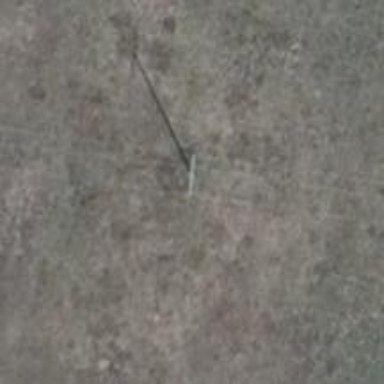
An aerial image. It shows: Power pole.